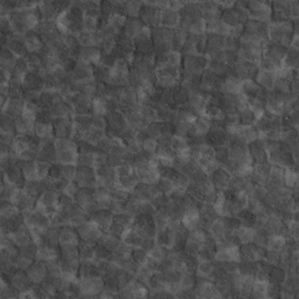
Label: non_frost